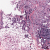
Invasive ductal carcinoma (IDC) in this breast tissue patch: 1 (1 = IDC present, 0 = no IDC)